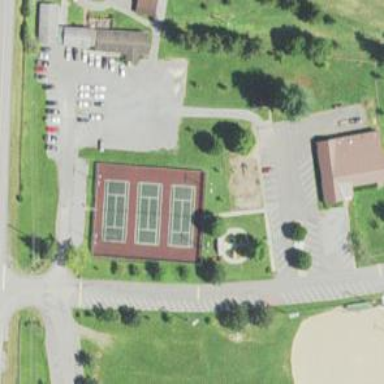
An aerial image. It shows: Tennis court on pitch.